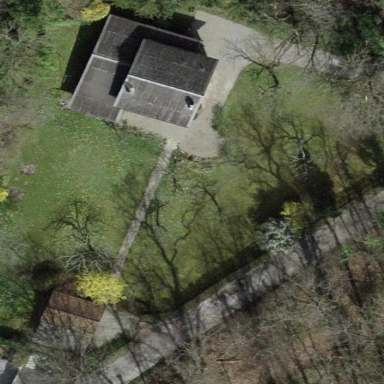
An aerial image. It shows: Garden surrounded by fence.